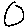
Label: circle